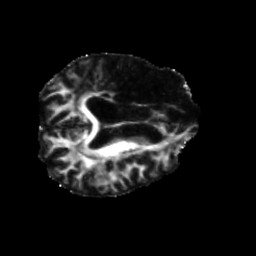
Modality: FA
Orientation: axial
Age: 64
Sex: male
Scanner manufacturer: siemens
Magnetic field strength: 3 T
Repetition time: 5.25 s
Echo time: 0.08 s